Question: I'm currently working on a small Java J2E project.
I want to print a list of objects in a *.jsp page, but there's an error I can't seem to get rid of.
My .jsp page :
'''
<%@ page language="java" contentType="text/html; charset=UTF-8"
pageEncoding="UTF-8"%>
<!DOCTYPE html PUBLIC "-//W3C//DTD HTML 4.01 Transitional//EN" "http://www.w3.org/TR/html4/loose.dtd">
<html>
<head>
<meta http-equiv="Content-Type" content="text/html; charset=UTF-8">
<title>Cars</title>
<link type="text/css" rel="stylesheet" href="Styles/style.css" />
</head>
<%@ taglib uri="http://java.sun.com/jsp/jstl/core" prefix="c" %>
<%@ include file="/WEB-INF/header.html" %>
<%@ include file="/WEB-INF/Menus/menu-logged_in.jsp" %>
<%@ page import="java.util.List" %>
<%@ page import="com.SupTracking.beans.Car" %>
<body>
<h1>Cars</h1>
<p>
You currently have <c:out value="${requestScope.nbcar }"></c:out> car(s) registered.<br/>
<a href="/SupTracking/cars/newcar">Register a new car</a>
</p>
<c:if test="${requestScope.cars != null }">
<h2>Car List :</h2>
<ul>
<c:forEach items="${requestScope.cars}" var="element">
<li>${element.Name }</li>
</c:forEach>
</ul>
</c:if>
</body>
</html>
'''
When I try to replace the '${element.Name}' per '${element}', I get 'beans.Car@3a7488b4', so I do get my object, just can't explore it.
My class :
'''
public class Car {
private int CarID;
private int UserID;
private String Name;
private String Brand;
private int DateRegistration;
private Float CarLatitude;
private Float CarLongitude;
private Timestamp CarTimestamp;
//Getters and Setters
public void SetCarID(int id) {this.CarID = id;}
public int GetCarID() {return this.CarID;}
public void SetUserID(int id) {this.UserID = id;}
public int GetUserID() {return this.UserID;}
public void SetName(String n) {this.Name = n;}
public String GetName() {return this.Name;}
public void SetBrand(String b) {this.Brand = b;}
public String GetBrand() {return this.Brand;}
public void SetDateRegistration(int d) {this.DateRegistration = d;}
public int GetDateRegistration() {return this.DateRegistration;}
public void SetCarLatitude(Float lat) {this.CarLatitude = lat;}
public Float GetCarLatitude() {return this.CarLatitude;}
public void SetCarLongitude(Float lon) {this.CarLongitude = lon;}
public Float GetCarLongitude() {return this.CarLongitude;}
public void SetCarTimeStamp (Timestamp t) {this.CarTimestamp = t;}
public Timestamp GetCarTimestamp() {return this.CarTimestamp;}
}
'''
And finally, the error stack :

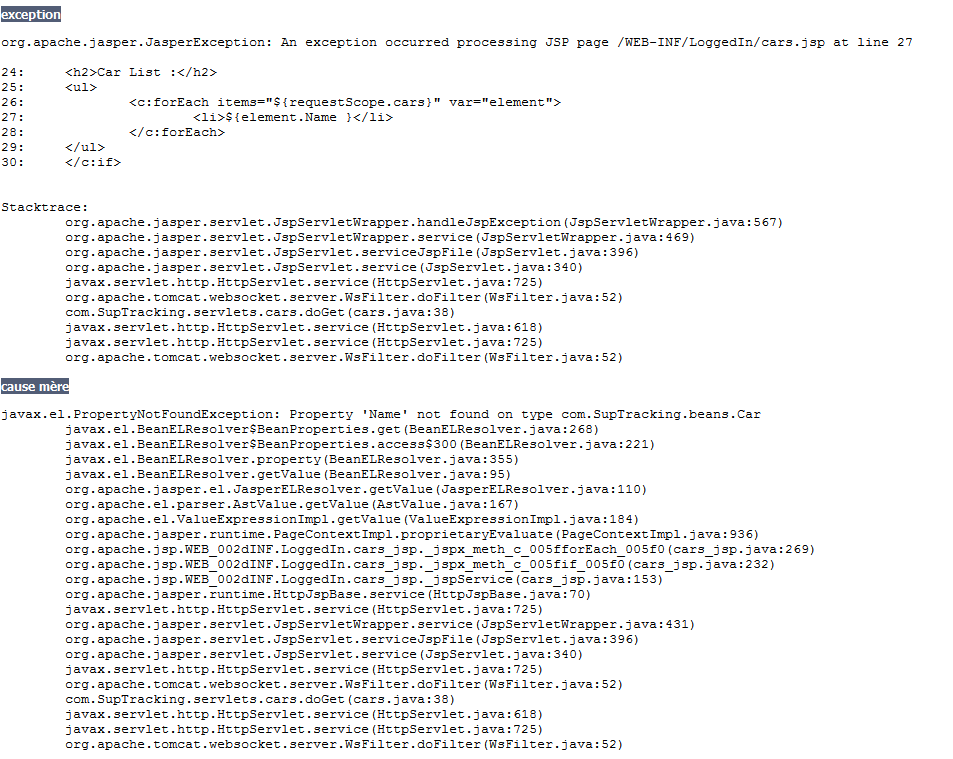
Answer: According to Java naming conventions names of fields and methods should be in camelCase like
'''
private String name;
public String getName(){ return name; }
public void setName(String name){ this.name=name; }
'''
JavaBeans also follow this convention so change first letter of your fields and names to lowercase.
Oh, and after you change it don't forget to also update your EL query to use '${element.name}', not '${element.Name}'
---
With these changes following example works fine for me:
'Car.java' JavaBean
'''
package whatever;
public class Car {
private String name;
private String brand;
// Getters and Setters
public void setName(String n) {
this.name = n;
}
public String getName() {
return this.name;
}
public void setBrand(String b) {
this.brand = b;
}
public String getBrand() {
return this.brand;
}
public Car(String name, String brand) {
this.name = name;
this.brand = brand;
}
@Override
public String toString() {
return "Car [Name=" + name + ", Brand=" + brand + "]";
}
}
'''
'CarTest' servlet
'''
@WebServlet("/CarTest")
public class CarTest extends HttpServlet {
protected void doGet(HttpServletRequest request, HttpServletResponse response) throws ServletException, IOException {
List<Car> list = new ArrayList<Car>();
list.add(new Car("car1", "brand1"));
list.add(new Car("car2", "brand2"));
list.add(new Car("car3", "brand3"));
list.add(new Car("car4", "brand4"));
request.setAttribute("cars", list);
request.getRequestDispatcher("/index.jsp").forward(request, response);
}
}
'''
'index.jsp' view
'''
<%@ page language="java" contentType="text/html; charset=UTF-8"
pageEncoding="UTF-8"%>
<!DOCTYPE html PUBLIC "-//W3C//DTD HTML 4.01 Transitional//EN" "http://www.w3.org/TR/html4/loose.dtd">
<html>
<head>
<meta http-equiv="Content-Type" content="text/html; charset=UTF-8">
<title>Cars</title>
<link type="text/css" rel="stylesheet" href="Styles/style.css" />
</head>
<%@ taglib uri="http://java.sun.com/jsp/jstl/core" prefix="c" %>
<%@ page import="java.util.List" %>
<body>
<h2>Car List :</h2>
<ul>
<c:forEach items="${requestScope.cars}" var="element">
<li>${element.name }</li>
</c:forEach>
</ul>
</body>
</html>
'''